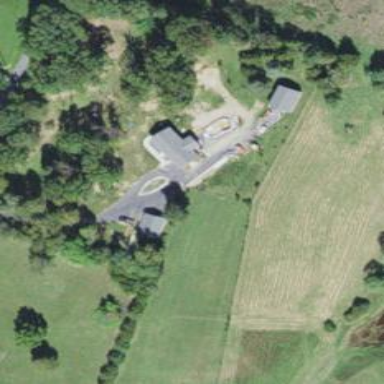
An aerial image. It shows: Driveway.